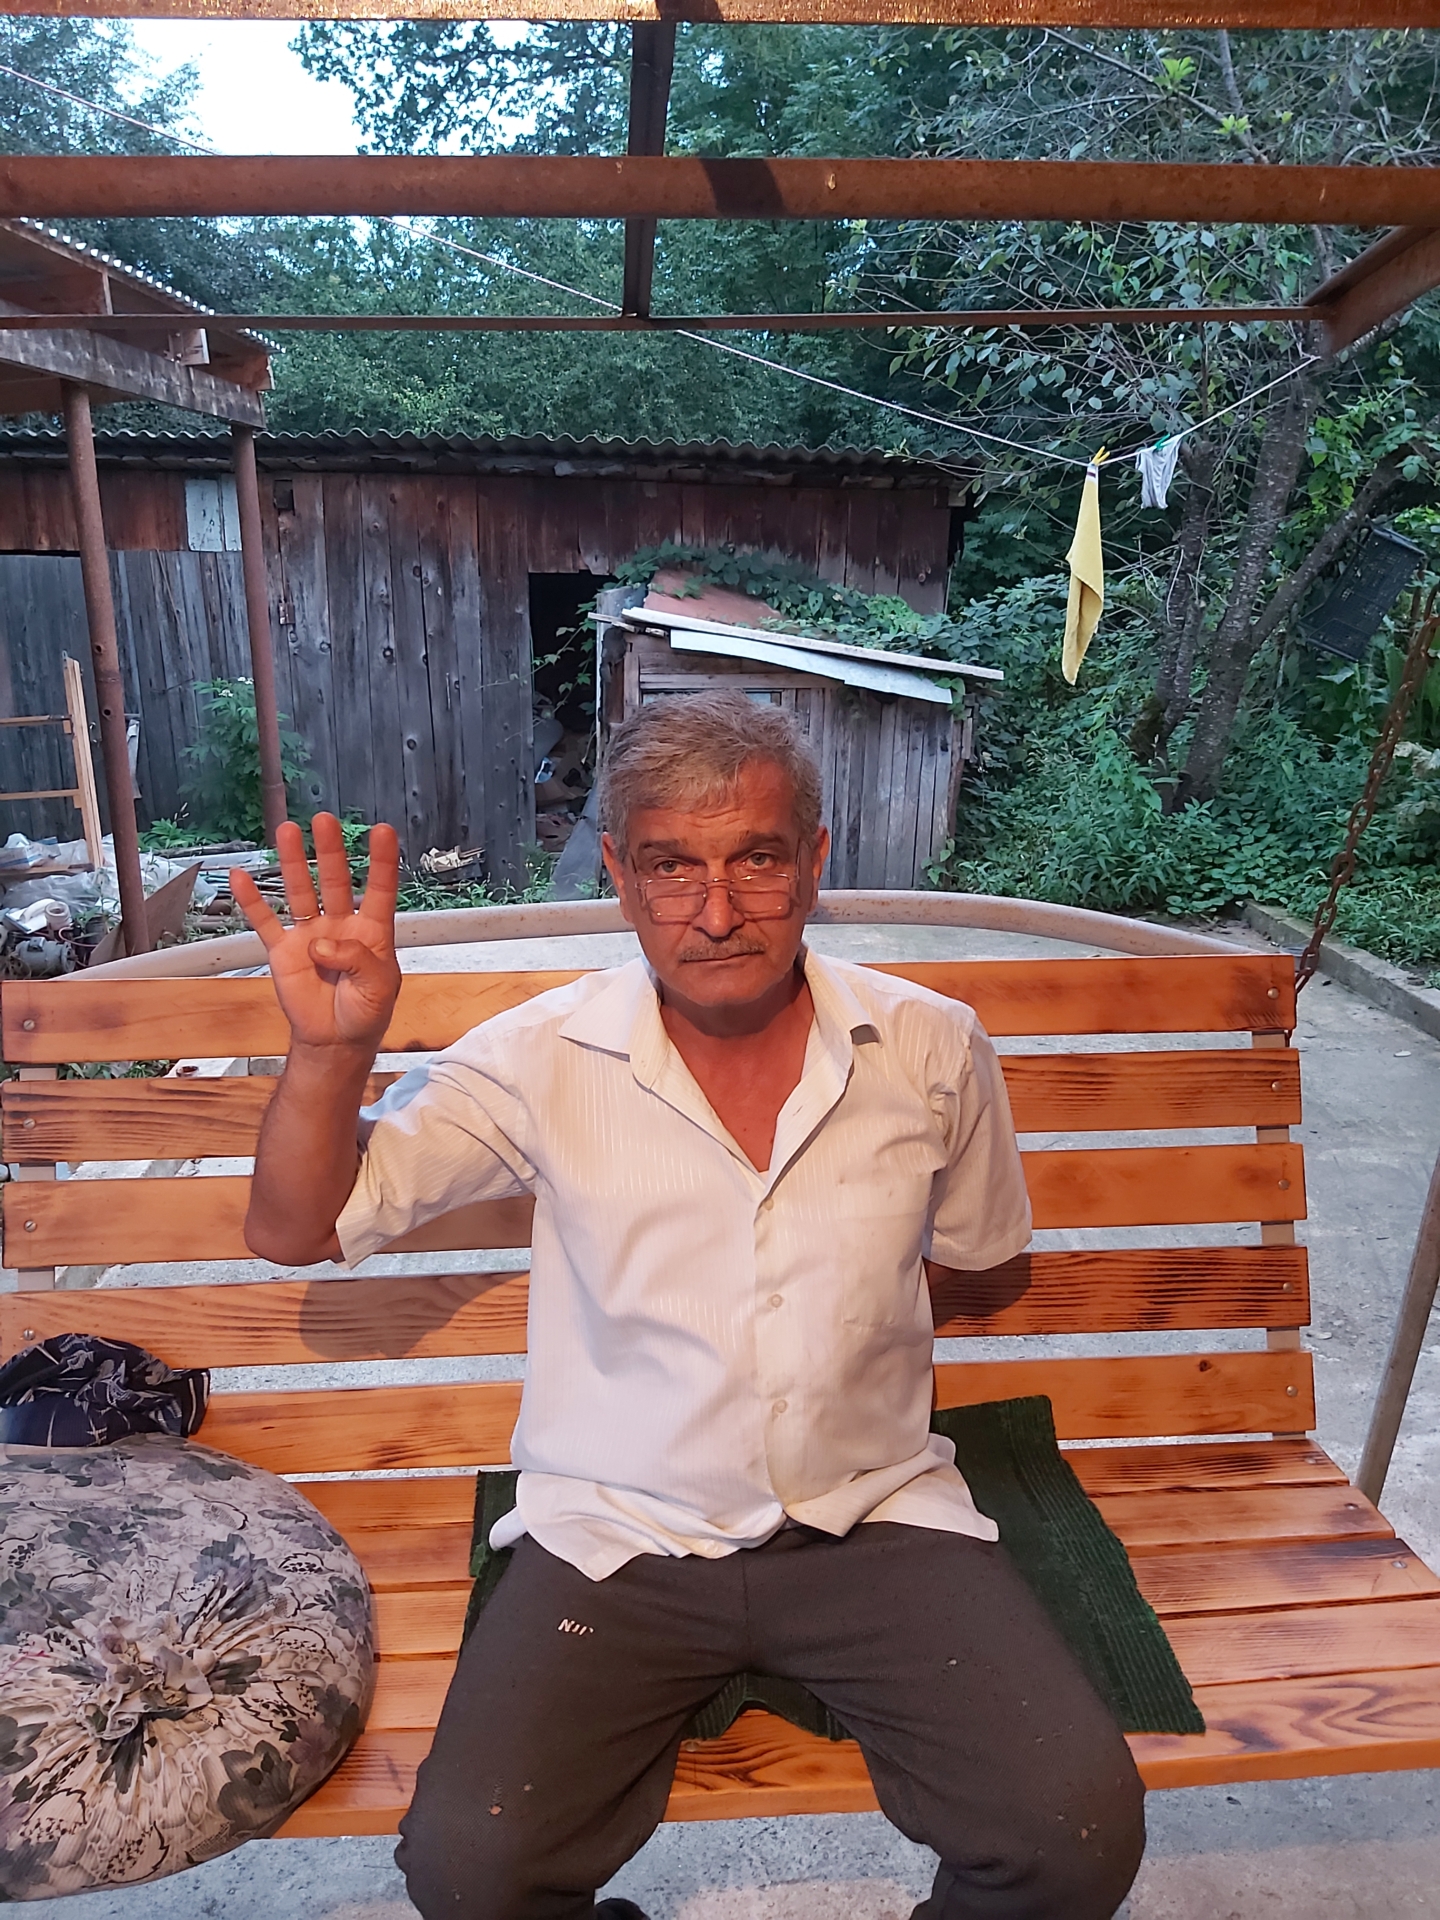
Label: clear